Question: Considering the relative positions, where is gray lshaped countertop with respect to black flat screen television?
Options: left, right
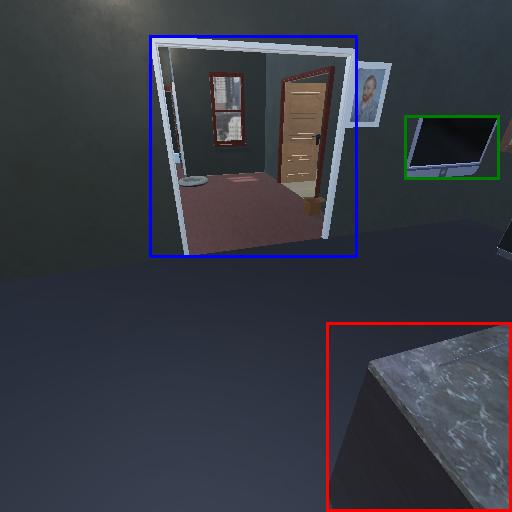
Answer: left